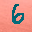
Label: 6